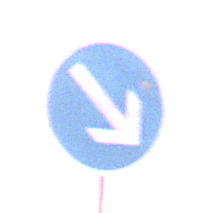
Verkehrszeichen: VorgeschriebeneVorbeifahrtRechts
Umgebung: Outdoor, Urban
Tageszeit: SunriseSunset
Wetter: PartlyCloudy
Licht: Natural
Jahreszeit: NotSpecified
Kontrast: MediumContrast